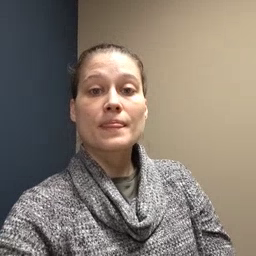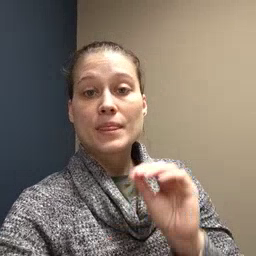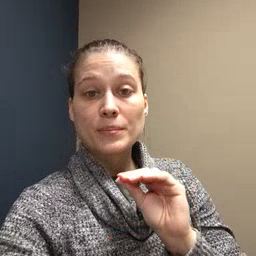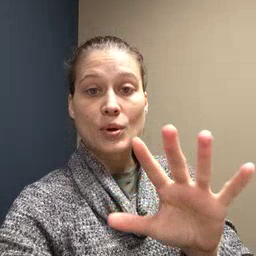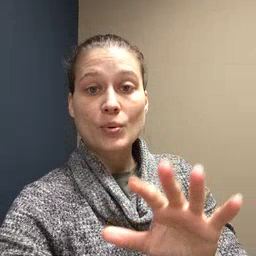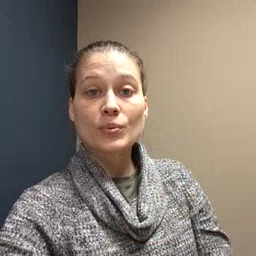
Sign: blow